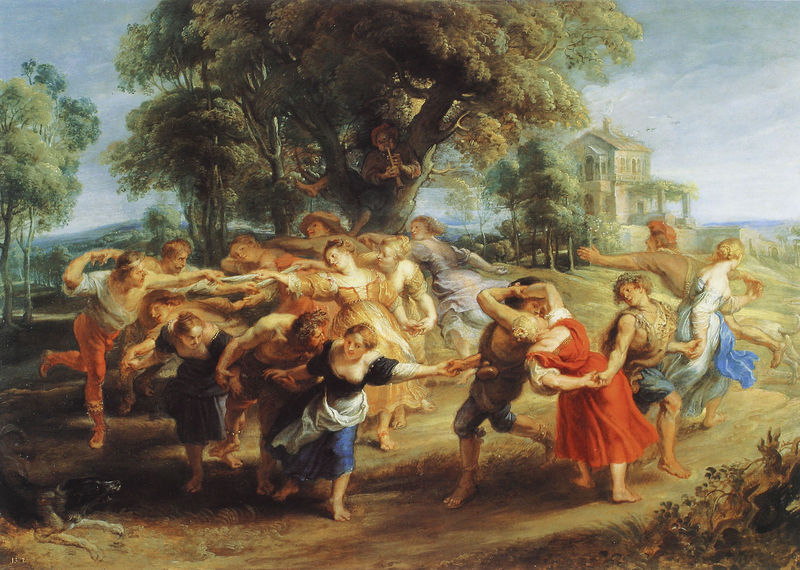
Titel: Ein ländlicher Tanz
Künstler: Peter Paul Rubens
Schlagwörter: baum, blau, gemälde, gruppe, himmel, wolken, bäume, frauen, grün, landschaft, menschen, mädchen, sand, braun, kleid, kleider, männer, orange, haus, hund, rot, weg, wiese, fest, gesellschaft, leute, tanz, feiern, instrument, öl, natur, vögel, sonne, gesang, musik, musiker, tanzen, wehen, wein, musizieren, junge, freude, spiel, dynamik, mythologie, villa, flöte, bacchus, reigen, flötenspieler, musikant, bacchanal, menschenkette, ringelreihen, ausgelassen, burschen, flötist, freuen, bachhus